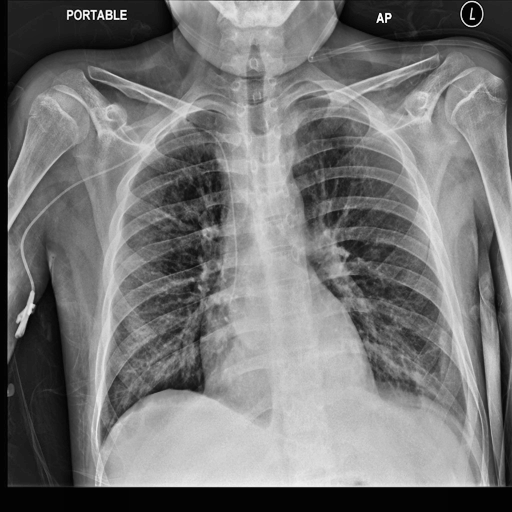
Finding: NORMAL